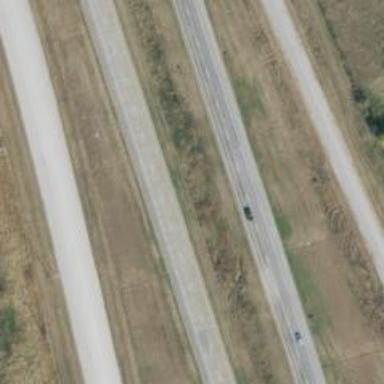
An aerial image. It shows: Trunk highway with expressway features.